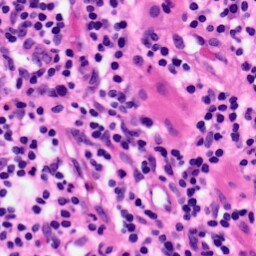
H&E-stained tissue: Pancreatic